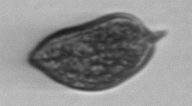
Label: Prorocentrum_micans